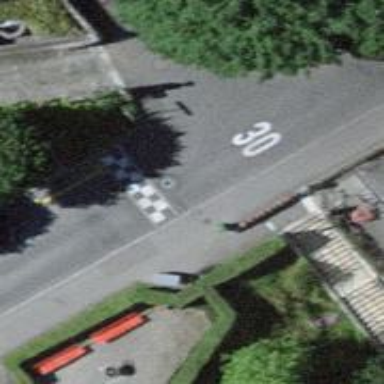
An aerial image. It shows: Traffic hump for calming the traffic.